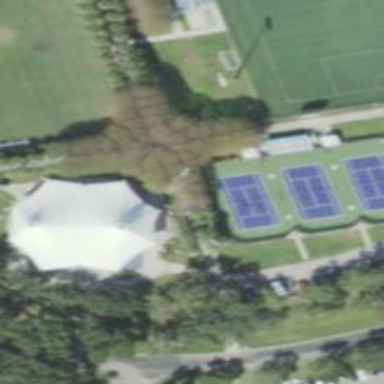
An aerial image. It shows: Tennis court on pitch.